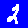
Digit: 2